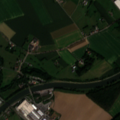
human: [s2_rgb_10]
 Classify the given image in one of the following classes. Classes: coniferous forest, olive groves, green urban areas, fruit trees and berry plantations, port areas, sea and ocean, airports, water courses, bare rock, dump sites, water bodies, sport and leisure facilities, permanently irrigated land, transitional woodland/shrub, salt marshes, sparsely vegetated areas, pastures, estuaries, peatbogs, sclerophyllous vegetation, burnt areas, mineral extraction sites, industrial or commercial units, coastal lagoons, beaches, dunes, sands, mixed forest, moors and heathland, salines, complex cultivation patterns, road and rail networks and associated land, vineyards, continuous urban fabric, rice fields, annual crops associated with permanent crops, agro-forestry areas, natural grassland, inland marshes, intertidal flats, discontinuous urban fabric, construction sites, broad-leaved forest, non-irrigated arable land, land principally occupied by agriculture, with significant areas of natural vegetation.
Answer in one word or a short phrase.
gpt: discontinuous urban fabric, industrial or commercial units, sport and leisure facilities, non-irrigated arable land, pastures, land principally occupied by agriculture, with significant areas of natural vegetation